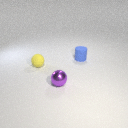
small blue rubber cylinder to the right of small yellow rubber sphere